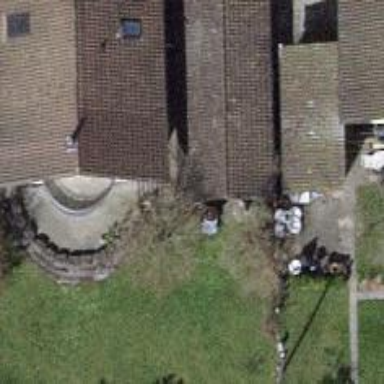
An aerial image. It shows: Detached building.